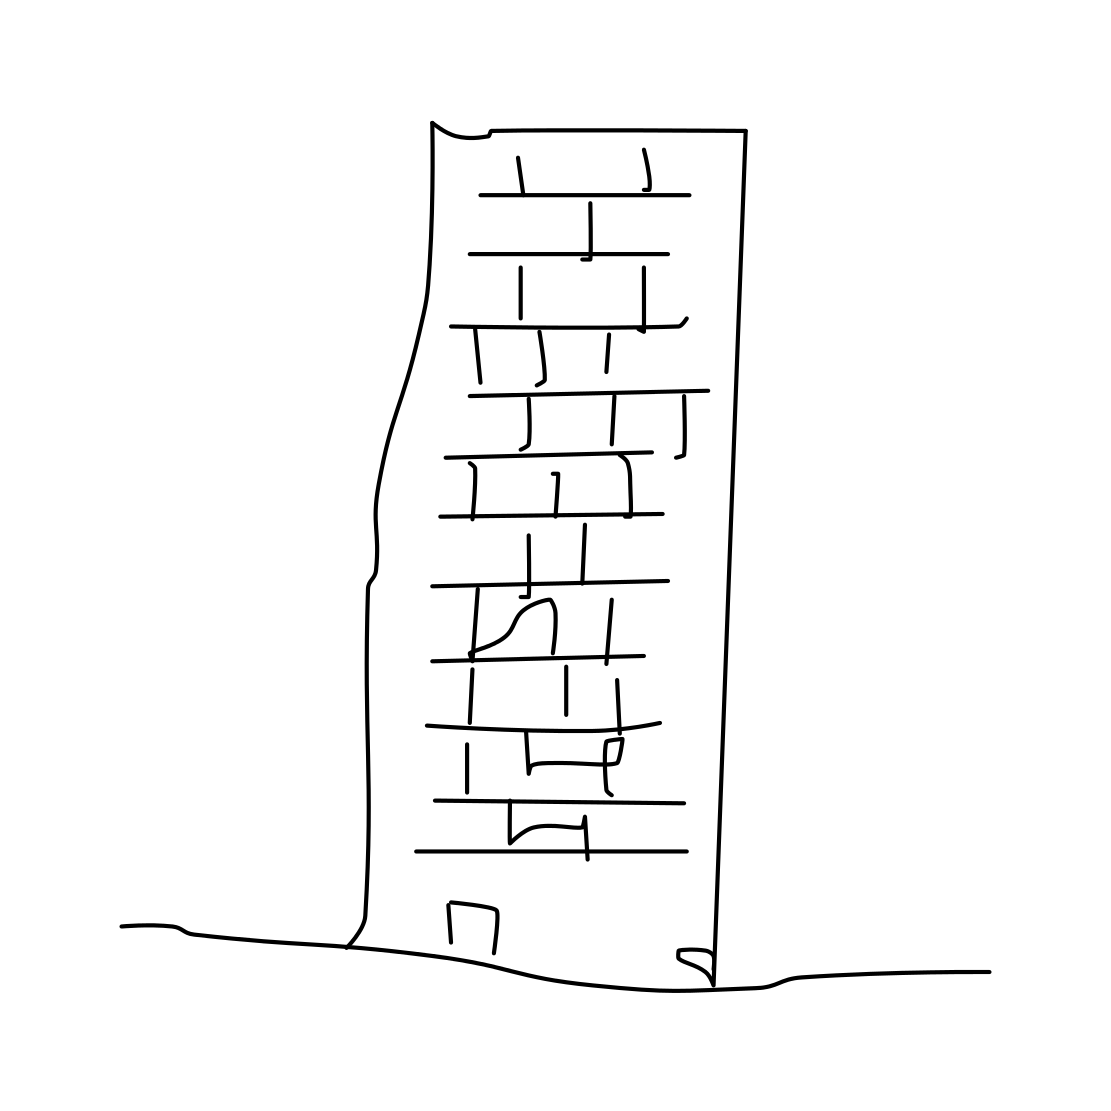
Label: skyscraper